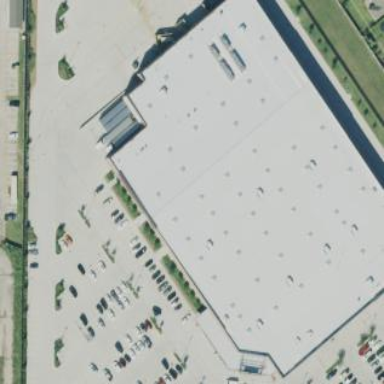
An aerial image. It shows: Wholesale shop housed in building.